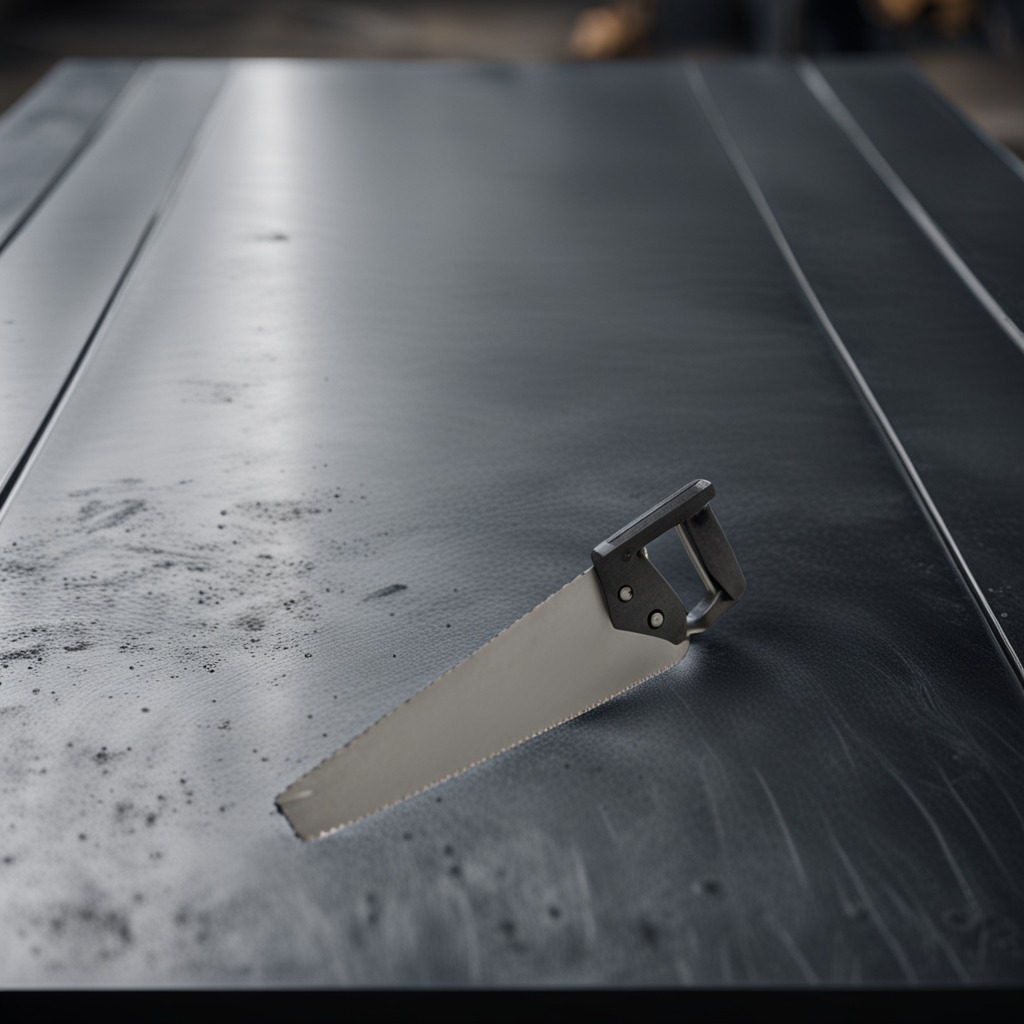
A handheld metal saw is lying on the cold steel table in a mining workshop.